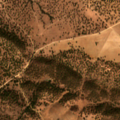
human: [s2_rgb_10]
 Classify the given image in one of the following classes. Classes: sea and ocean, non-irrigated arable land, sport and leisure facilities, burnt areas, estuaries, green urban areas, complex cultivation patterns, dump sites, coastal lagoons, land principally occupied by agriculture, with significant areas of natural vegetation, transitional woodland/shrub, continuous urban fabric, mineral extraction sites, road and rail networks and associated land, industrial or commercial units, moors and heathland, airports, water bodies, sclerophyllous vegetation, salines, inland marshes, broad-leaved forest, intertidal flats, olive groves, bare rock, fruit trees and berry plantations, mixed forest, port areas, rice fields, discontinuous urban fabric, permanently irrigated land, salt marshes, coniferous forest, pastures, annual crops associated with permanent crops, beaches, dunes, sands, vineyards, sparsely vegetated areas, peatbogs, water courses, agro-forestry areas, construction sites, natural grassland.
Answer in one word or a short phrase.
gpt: non-irrigated arable land, olive groves, agro-forestry areas